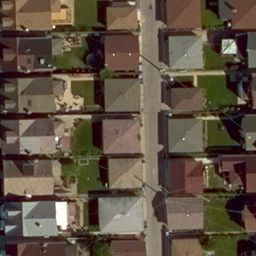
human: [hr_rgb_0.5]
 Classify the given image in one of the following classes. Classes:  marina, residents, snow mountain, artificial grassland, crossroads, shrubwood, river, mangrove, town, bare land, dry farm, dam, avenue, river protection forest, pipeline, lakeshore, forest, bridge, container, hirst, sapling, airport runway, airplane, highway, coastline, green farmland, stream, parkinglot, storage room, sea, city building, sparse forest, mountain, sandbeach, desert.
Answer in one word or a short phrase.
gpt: residents